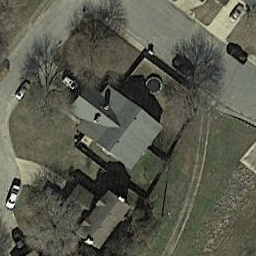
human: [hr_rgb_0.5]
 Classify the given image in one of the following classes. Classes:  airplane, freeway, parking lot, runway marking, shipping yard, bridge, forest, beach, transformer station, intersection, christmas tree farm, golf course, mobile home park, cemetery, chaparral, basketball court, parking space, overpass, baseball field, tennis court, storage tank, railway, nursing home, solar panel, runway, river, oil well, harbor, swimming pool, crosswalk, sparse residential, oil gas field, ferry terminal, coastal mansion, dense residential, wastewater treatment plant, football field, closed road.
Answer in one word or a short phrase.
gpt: sparse residential